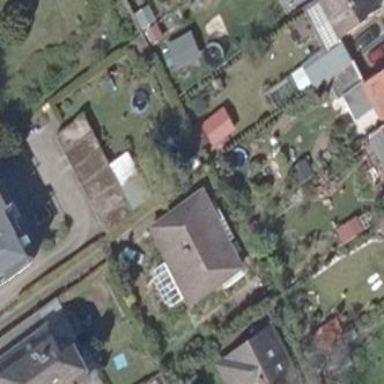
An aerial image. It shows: Detached building.